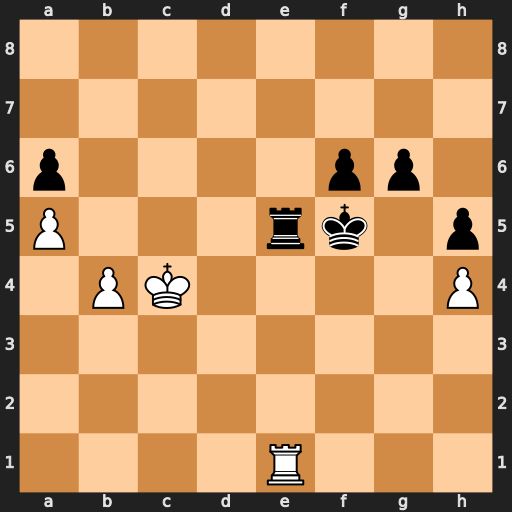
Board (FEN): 8/8/p4pp1/P3rk1p/1PK4P/8/8/4R3
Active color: w
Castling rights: -
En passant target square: -
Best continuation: Rxe5+ Kxe5 Kc5 Ke6 b5 axb5 a6